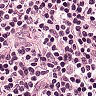
Metastatic tissue present: no